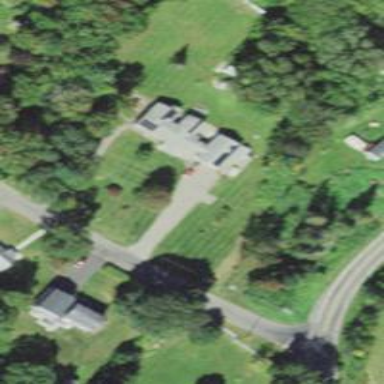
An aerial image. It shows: Residential driveway.